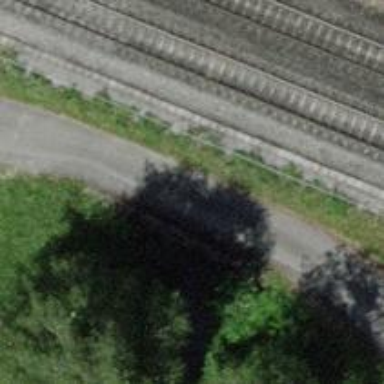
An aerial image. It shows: Track road with grade1 bridge.